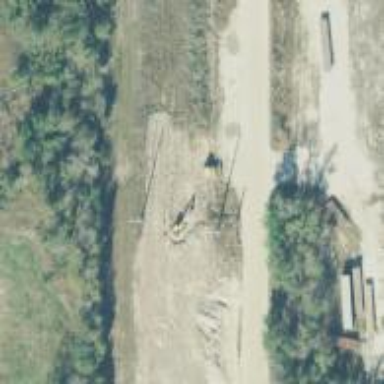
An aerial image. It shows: Power pole.